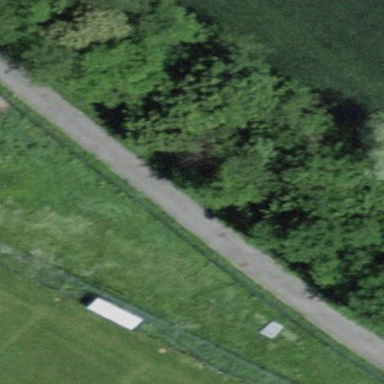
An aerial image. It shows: Dog park enclosed by fence.